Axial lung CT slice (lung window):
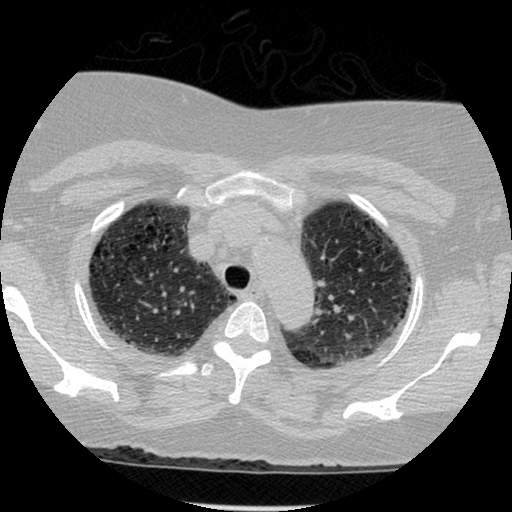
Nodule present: no